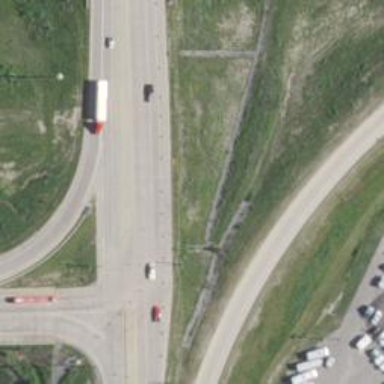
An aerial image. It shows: Primary highway.